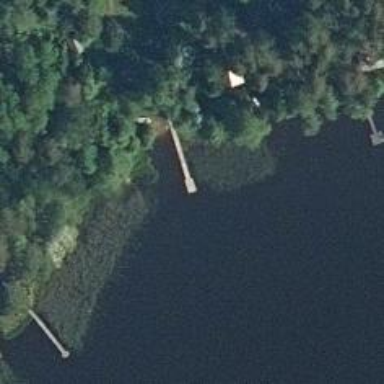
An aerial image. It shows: Man-made pier.